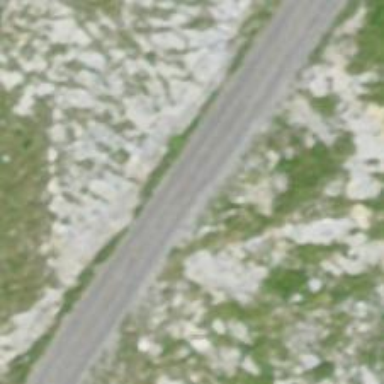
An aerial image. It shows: Well-maintained track road of grade 1.